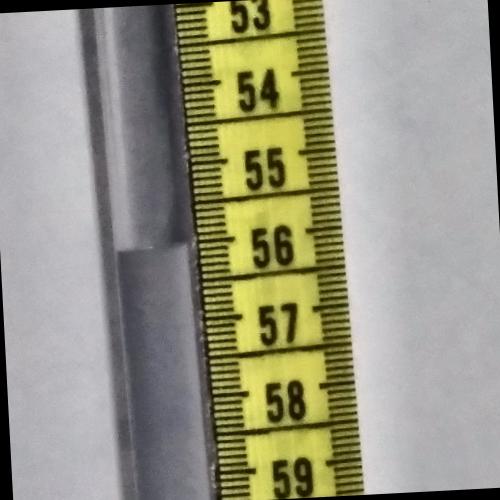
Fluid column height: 56.0 cm